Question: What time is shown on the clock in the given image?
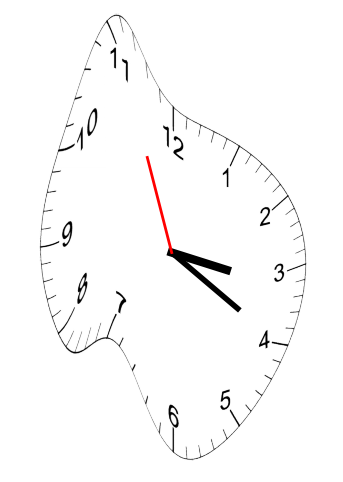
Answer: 03:19:56